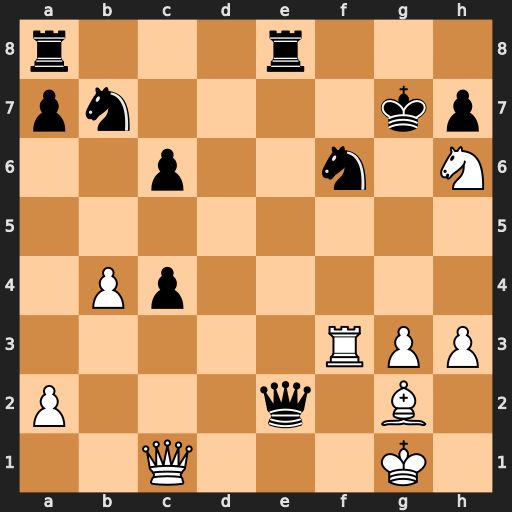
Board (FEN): r3r3/pn4kp/2p2n1N/8/1Pp5/5RPP/P3q1B1/2Q3K1
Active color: w
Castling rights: -
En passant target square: -
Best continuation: Qg5+ Kh8 Qxf6#